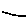
Label: line